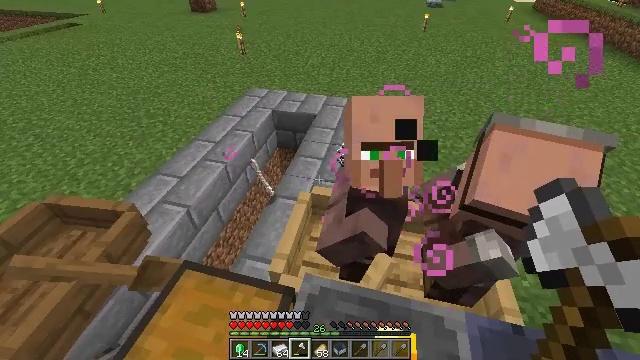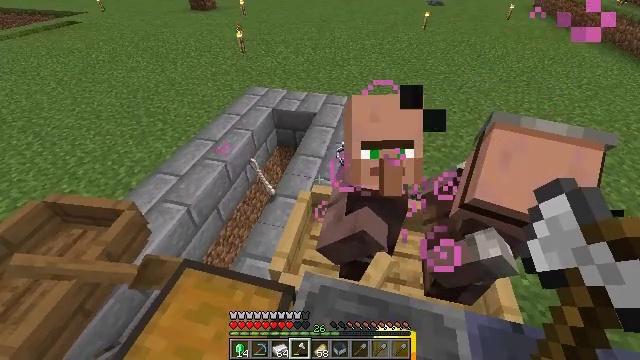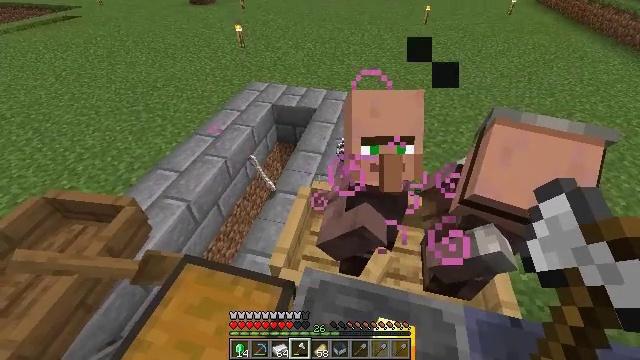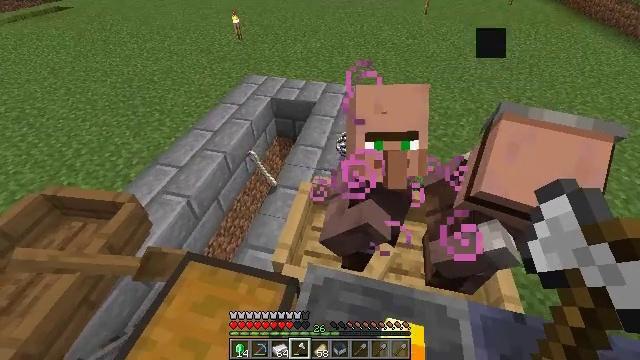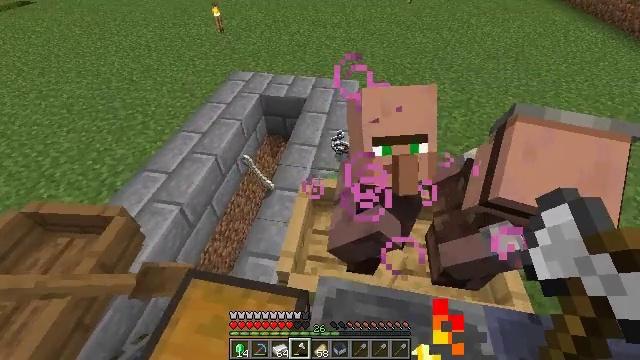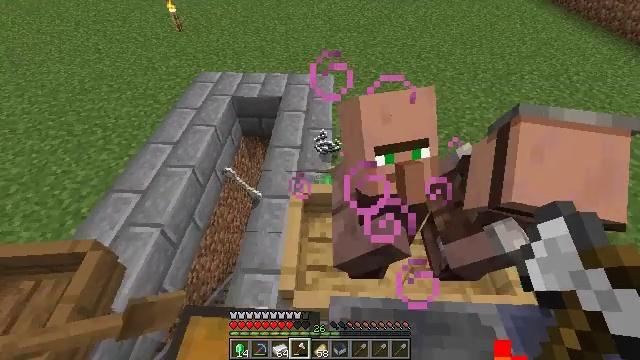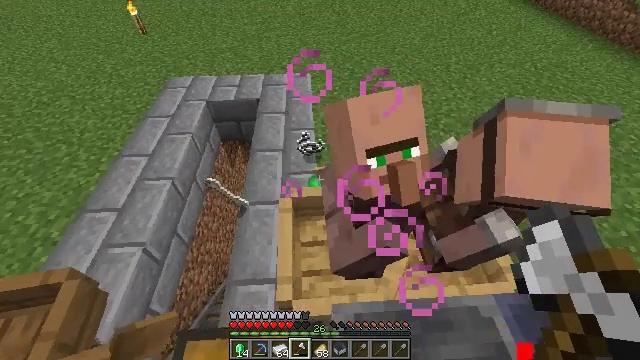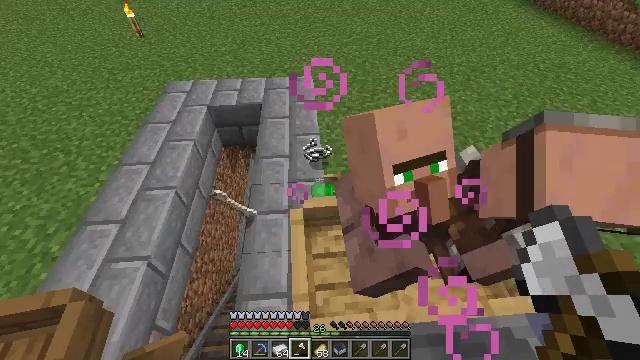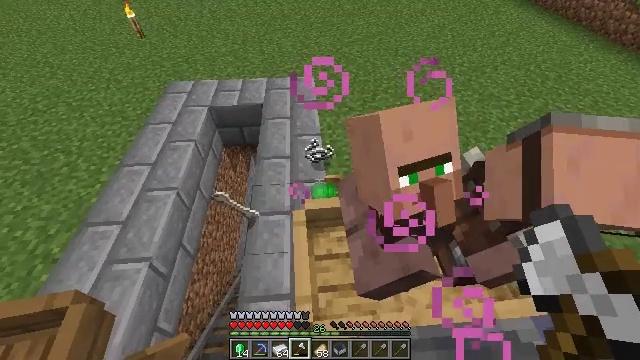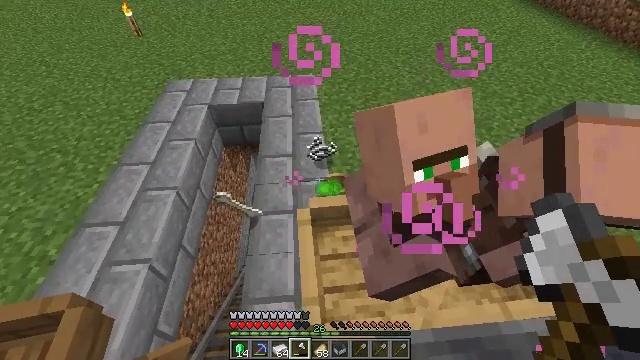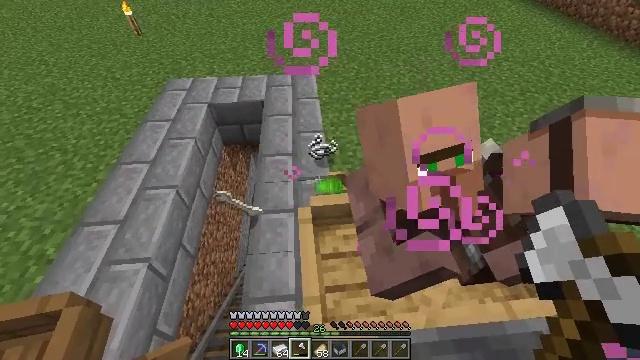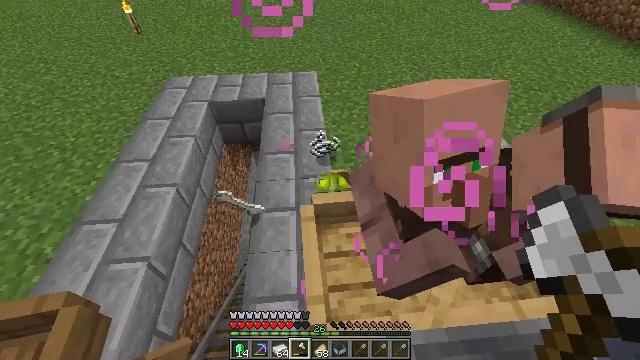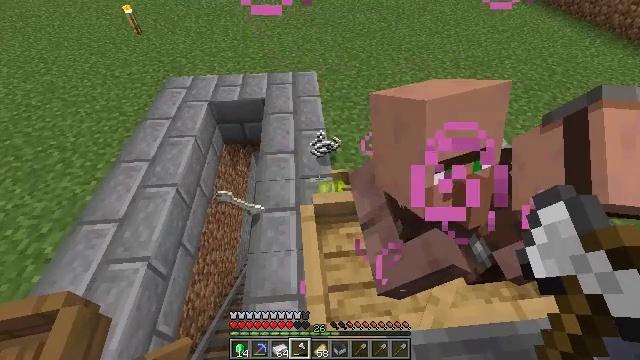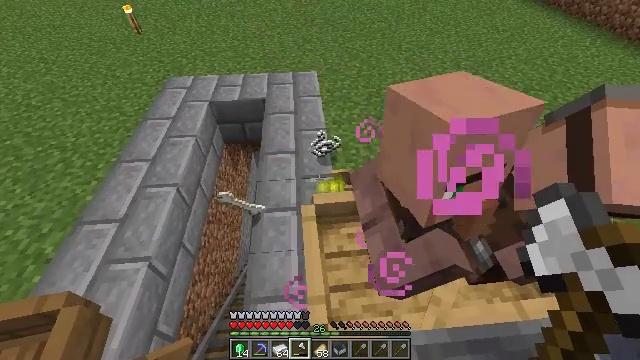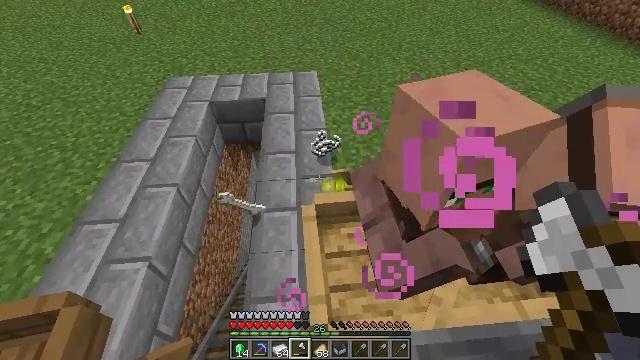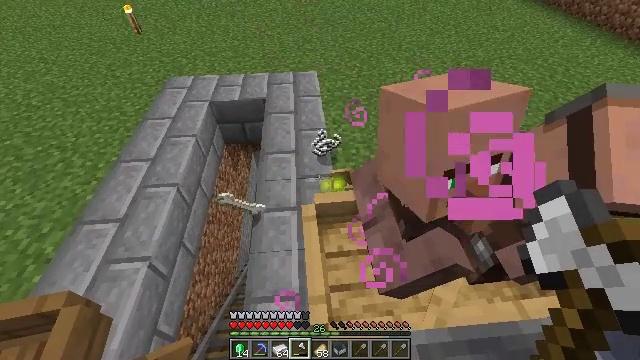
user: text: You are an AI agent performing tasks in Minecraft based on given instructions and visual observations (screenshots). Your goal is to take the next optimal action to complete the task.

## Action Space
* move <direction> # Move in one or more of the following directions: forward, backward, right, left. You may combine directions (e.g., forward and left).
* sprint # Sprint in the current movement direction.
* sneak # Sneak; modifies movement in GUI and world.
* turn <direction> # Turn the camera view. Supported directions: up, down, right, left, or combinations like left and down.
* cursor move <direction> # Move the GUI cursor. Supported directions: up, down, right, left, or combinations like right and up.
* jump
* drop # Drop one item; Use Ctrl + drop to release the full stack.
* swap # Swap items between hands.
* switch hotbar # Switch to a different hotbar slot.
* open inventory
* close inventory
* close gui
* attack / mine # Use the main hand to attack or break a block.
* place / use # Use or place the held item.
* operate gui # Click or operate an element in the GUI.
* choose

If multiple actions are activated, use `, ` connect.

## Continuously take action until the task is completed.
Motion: motion action
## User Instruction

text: Recycle the grindstone by mining it.
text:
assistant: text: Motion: no_op
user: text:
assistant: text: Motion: no_op
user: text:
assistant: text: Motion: move forward and move left, turn down
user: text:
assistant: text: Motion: move forward and move left, turn right and down
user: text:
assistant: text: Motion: move forward and move left, turn right and down
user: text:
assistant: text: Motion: move forward and move left, turn right
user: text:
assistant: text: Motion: turn right
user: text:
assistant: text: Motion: no_op
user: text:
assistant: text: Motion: no_op
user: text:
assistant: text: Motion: no_op
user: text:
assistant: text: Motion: no_op
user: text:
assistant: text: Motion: no_op
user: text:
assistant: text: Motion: no_op
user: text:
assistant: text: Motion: no_op
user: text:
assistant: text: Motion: no_op
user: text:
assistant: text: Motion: no_op
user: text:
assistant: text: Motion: no_op
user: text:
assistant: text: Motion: no_op
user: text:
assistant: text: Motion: no_op
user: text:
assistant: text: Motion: no_op
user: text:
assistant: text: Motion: no_op
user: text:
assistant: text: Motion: no_op
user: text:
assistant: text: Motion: no_op
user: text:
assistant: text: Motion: no_op
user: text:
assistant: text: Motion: move forward
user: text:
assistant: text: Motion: move forward
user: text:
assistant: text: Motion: move forward
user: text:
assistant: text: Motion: move forward
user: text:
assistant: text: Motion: move forward
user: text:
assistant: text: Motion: move forward